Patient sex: F
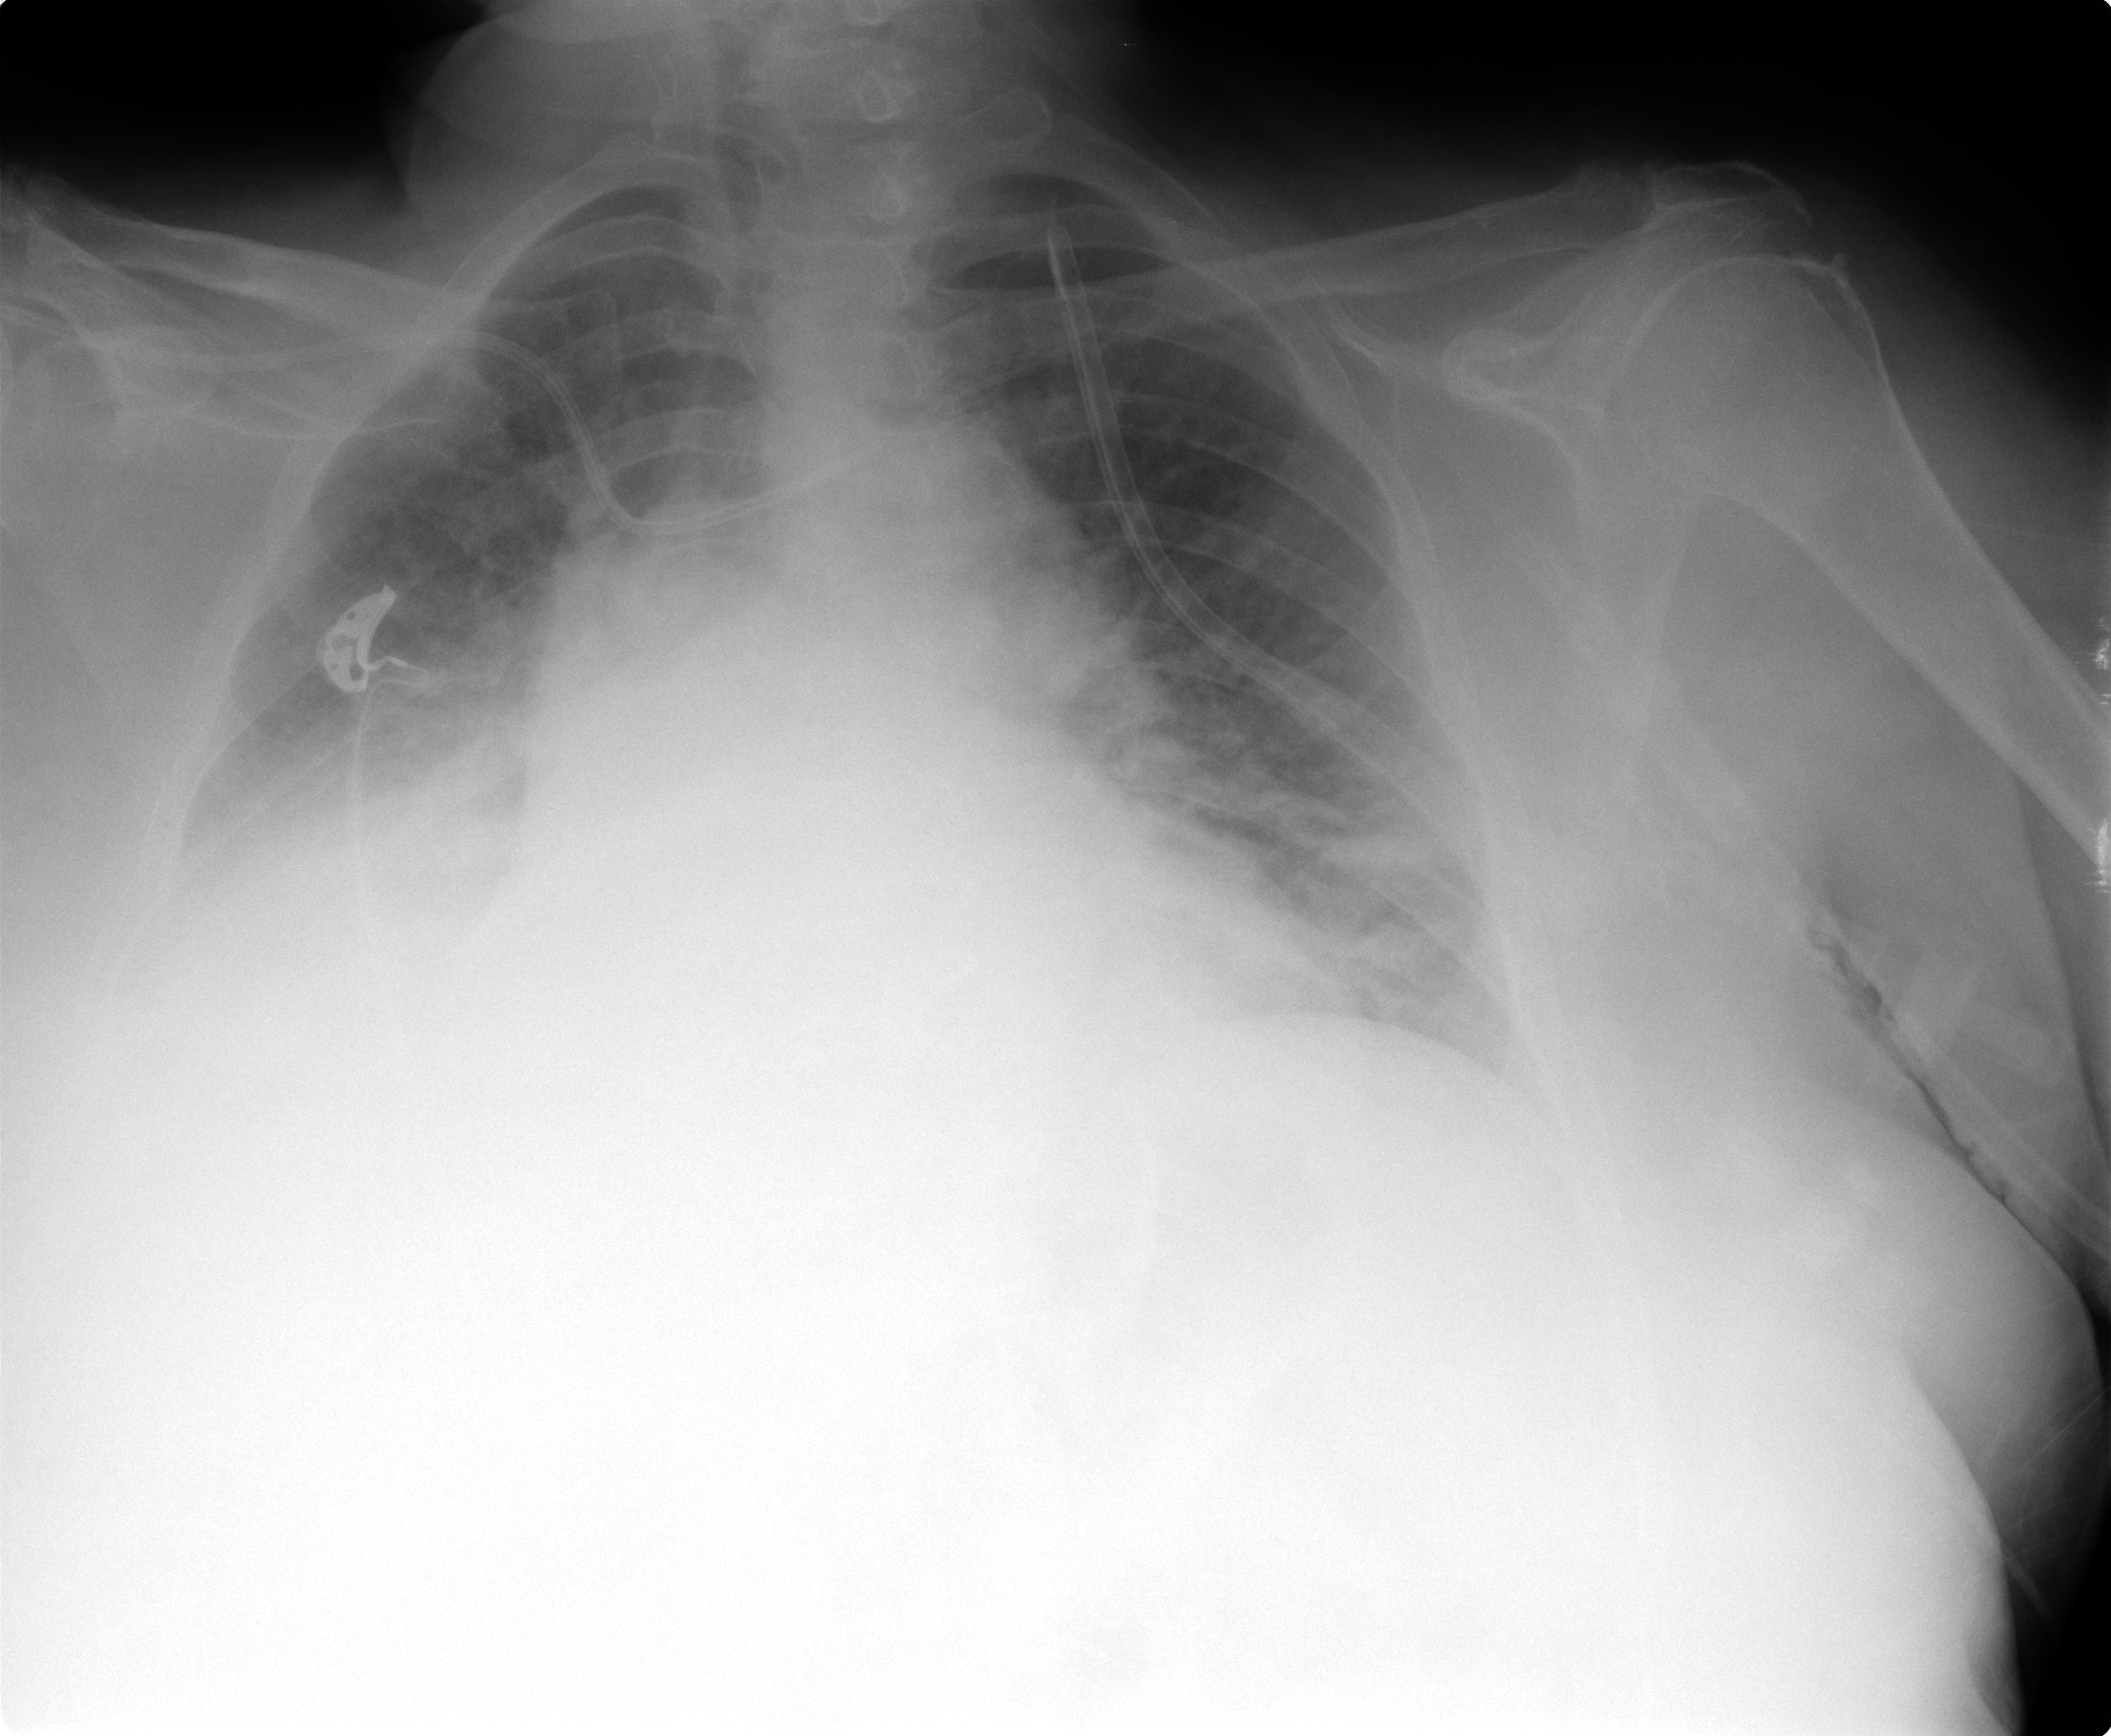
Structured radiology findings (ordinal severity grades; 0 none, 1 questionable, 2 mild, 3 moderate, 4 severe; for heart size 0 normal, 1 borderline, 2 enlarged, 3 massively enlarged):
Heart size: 2
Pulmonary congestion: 3
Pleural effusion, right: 3
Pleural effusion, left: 1
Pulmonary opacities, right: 2
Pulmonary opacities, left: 2
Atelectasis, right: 3
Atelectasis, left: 2